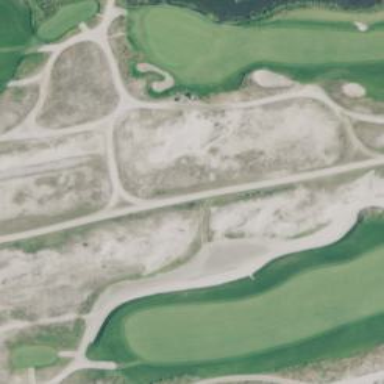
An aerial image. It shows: Path for both road and golf.